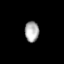
Tissue: lung
Cell type: Endothelial cells
Senescence score: 0.5973
Nuclear area (px): 284
Mean DAPI intensity: 170.725